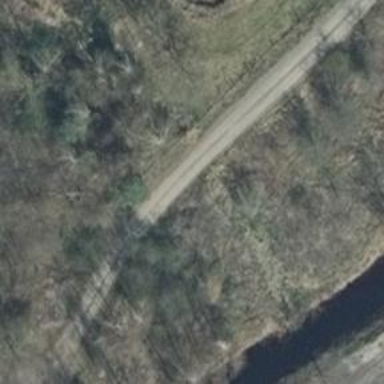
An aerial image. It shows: Gravel track with Grade 3 quality.